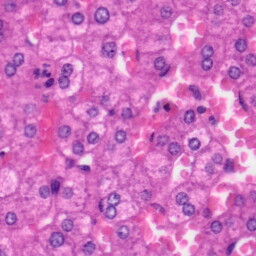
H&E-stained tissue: Liver